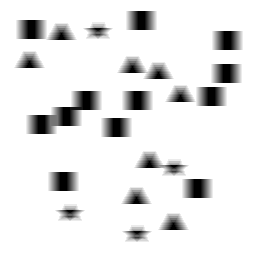
Squares: 12
Triangles: 8
Stars: 4
Total shapes: 24